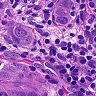
Metastatic tissue present: yes